Interaction volume radius: 10 \u00c5
Interaction volume height: 30 \u00c5
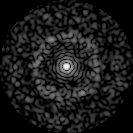
Disorder parameter: 0.8234